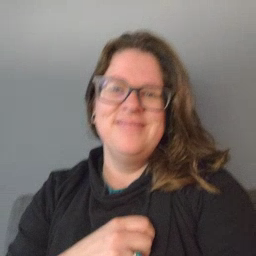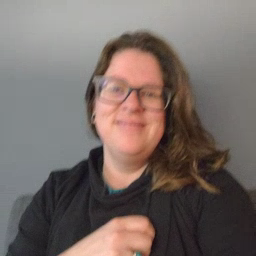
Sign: stairs